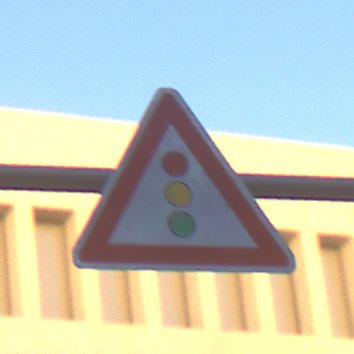
Verkehrszeichen: Lichtzeichenanlage
Umgebung: Outdoor, Urban
Tageszeit: SunriseSunset
Wetter: Clear
Licht: Natural
Jahreszeit: NotSpecified
Kontrast: LowContrast